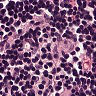
Metastatic tissue present: no